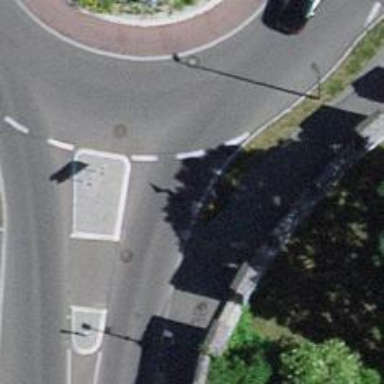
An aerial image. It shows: Road with "give way" sign.